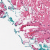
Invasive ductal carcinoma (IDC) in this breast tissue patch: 0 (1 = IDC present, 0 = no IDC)